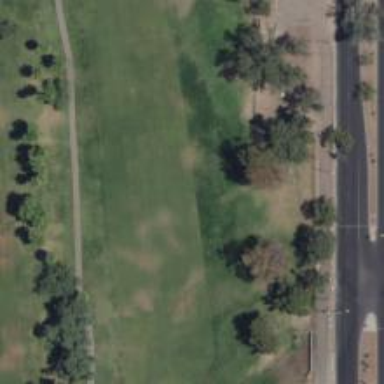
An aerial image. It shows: Golf fairway surrounded by grass.